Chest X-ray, PA view. Patient: 24 years old, sex F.
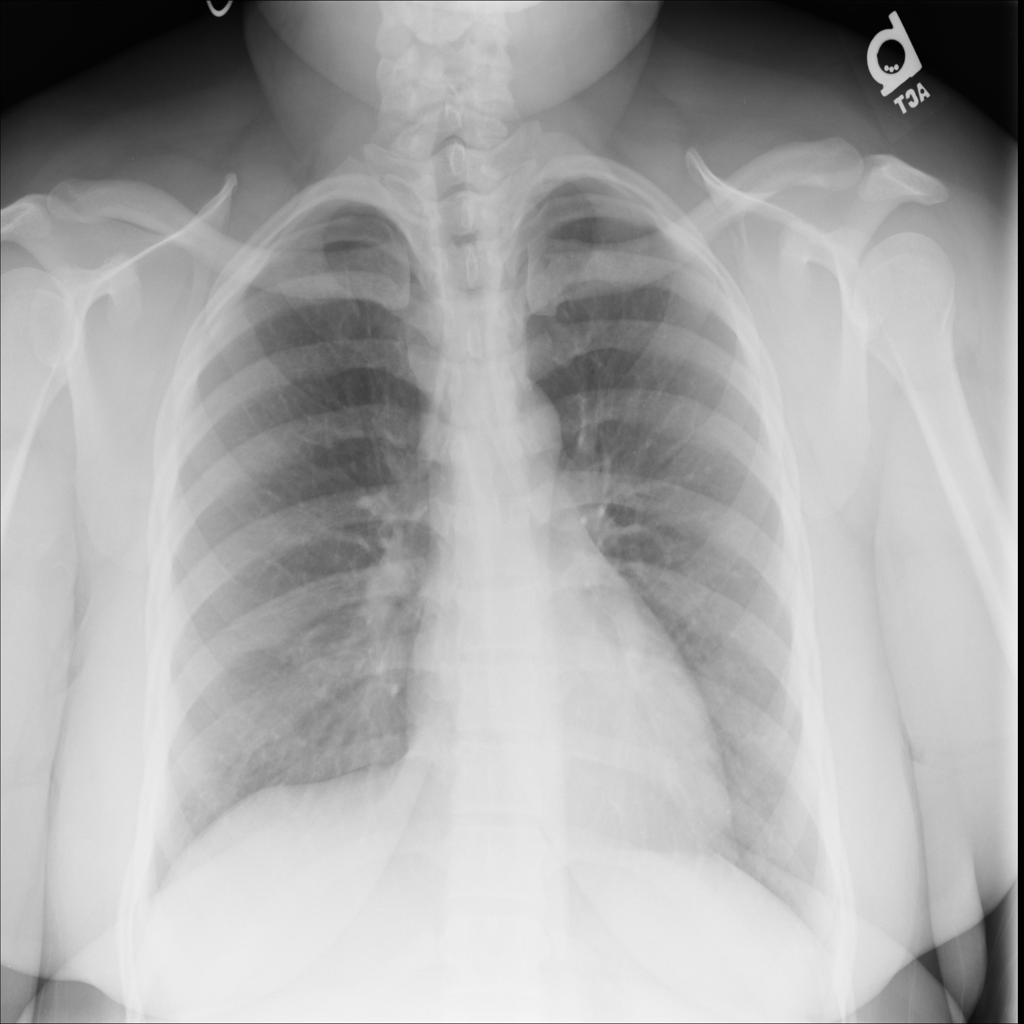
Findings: No Finding